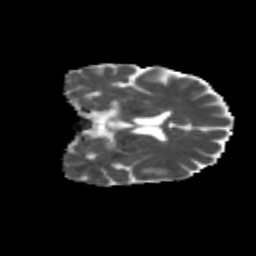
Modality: MD
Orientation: coronal
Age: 58
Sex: male
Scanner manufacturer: siemens
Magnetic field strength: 3 T
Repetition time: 4.71 s
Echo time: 0.0906 s